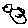
Label: bird